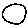
Label: circle